Chest X-ray:
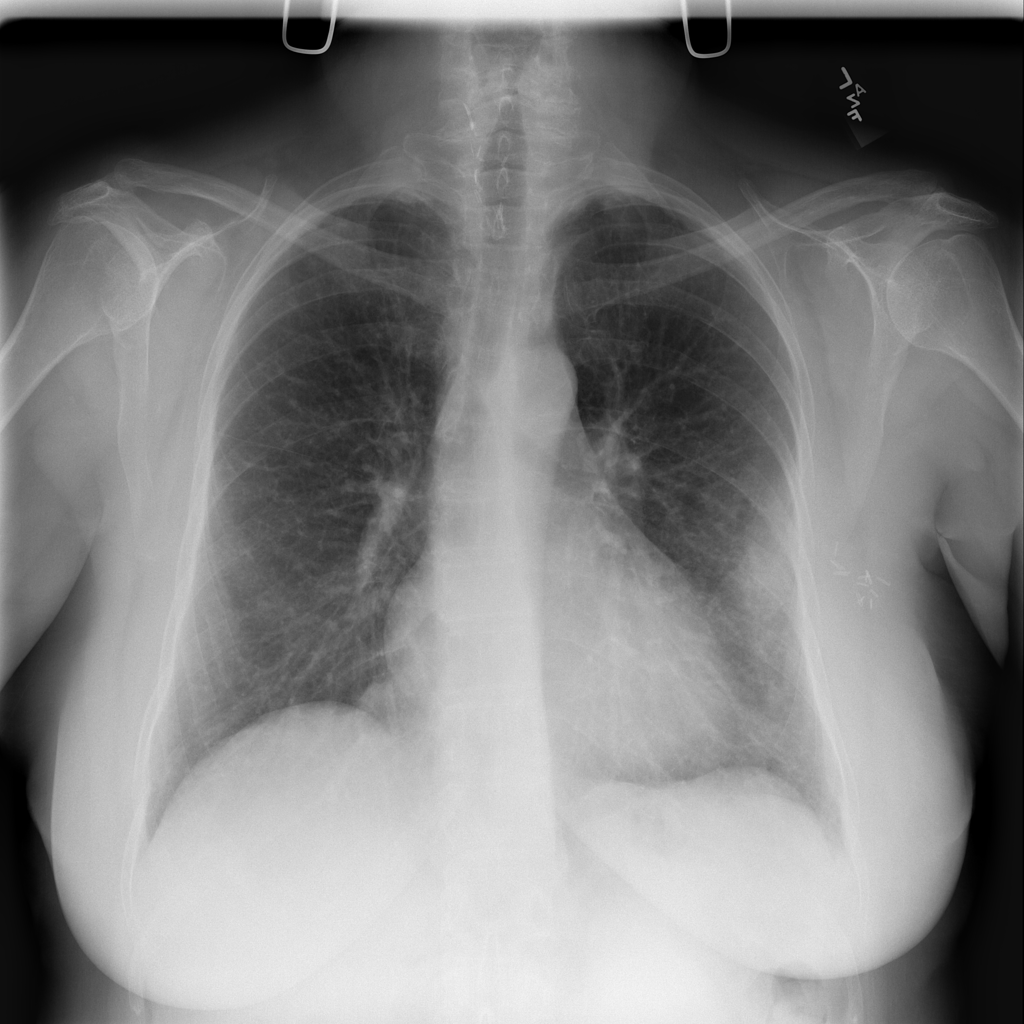
Findings: Mass, Nodule
No abnormal finding: no